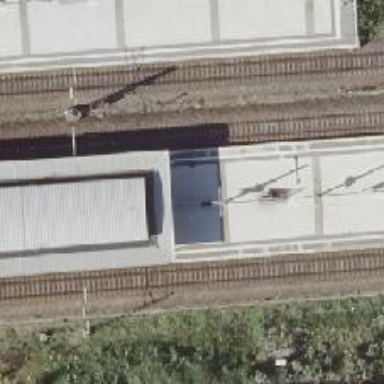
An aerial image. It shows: Railway signal.